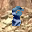
Label: 8